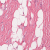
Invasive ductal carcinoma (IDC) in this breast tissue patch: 0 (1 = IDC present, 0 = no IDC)